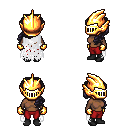
a pixel art fantasy rpg character, female body template, human, dark skin, white tattered cape, red pants, raven princess hairstyle, gold helm, gold gloves, black shoes, four views (front, back, left, right), 2x2 character sprite sheet, small pixel art, hard edges, no anti-aliasing